Question: I would like to count how many automatic line breaks (not returns the user enters) I have in a text displayed in UITextView which is, for argument's sake, 200 pixels in width and 460 pixels in length (see attached screen shot!).
I have found this when looking for a solution:
'''
stringSize = [t sizeWithFont:f constrainedToSize:CGSizeMake(320, 10000)
lineBreakMode:UILineBreakModeWordWrap];
'''
But this won't give me an int number for 'invisible' line brakes, will it? Also, I don't understand the 320, 10000 ... 320 is for the width I guess and would need to be changed to 200 in my case. But why 10.000 ??
Sorry, but I'm a beginner and this doesn't make much sense to me...

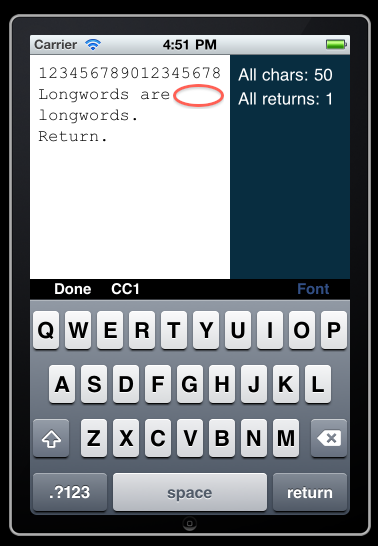
Answer: The 'CGSizeMake' statement is to provide bounds in order to compute the size of text. It is common to constrain the width and to set a high value for the height to let enough space for the computation.
In your case, the width will be 200 and you can leave the height to 10000 as long as the text is not too long.